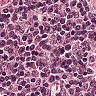
Metastatic tissue present: no